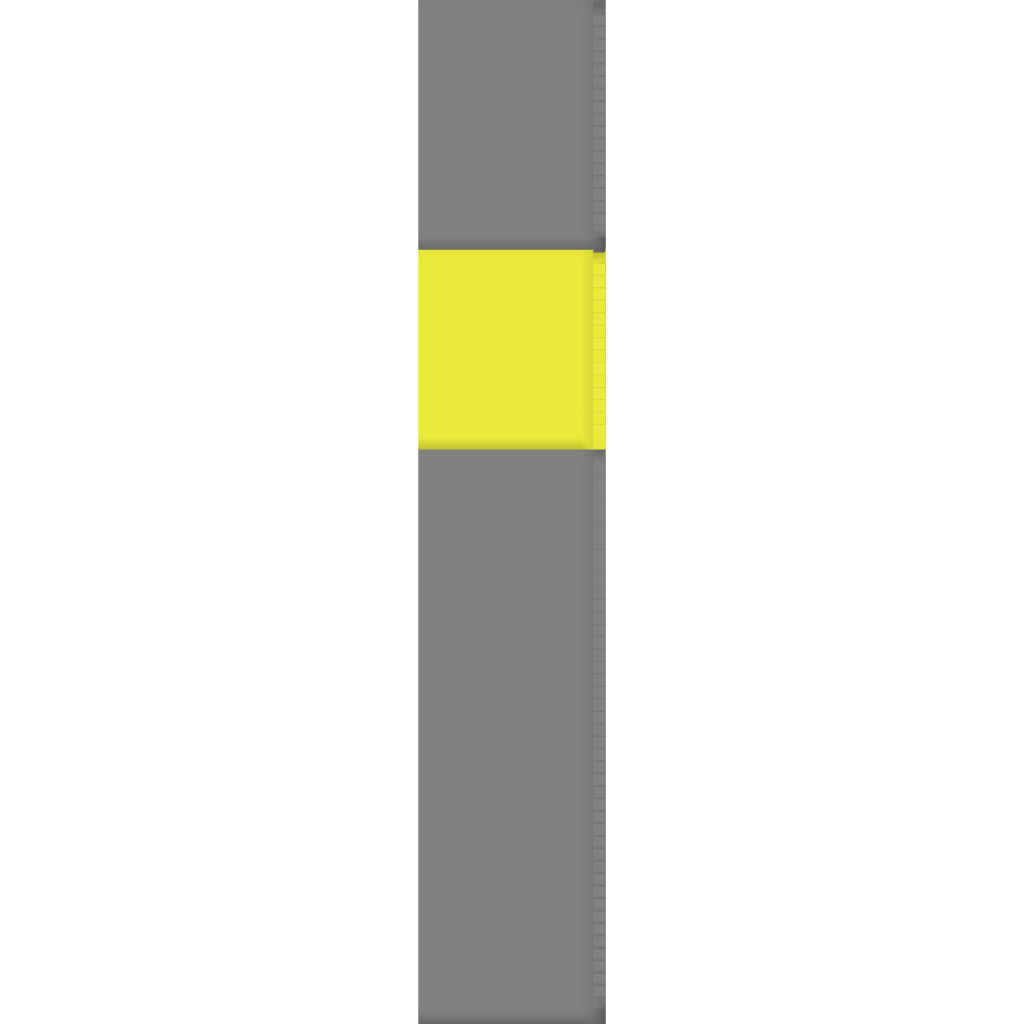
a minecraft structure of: tower low detail bad shape  yelow in middle